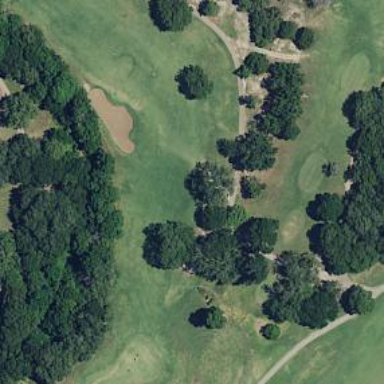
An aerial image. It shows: Rough area in golf course.